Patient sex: M
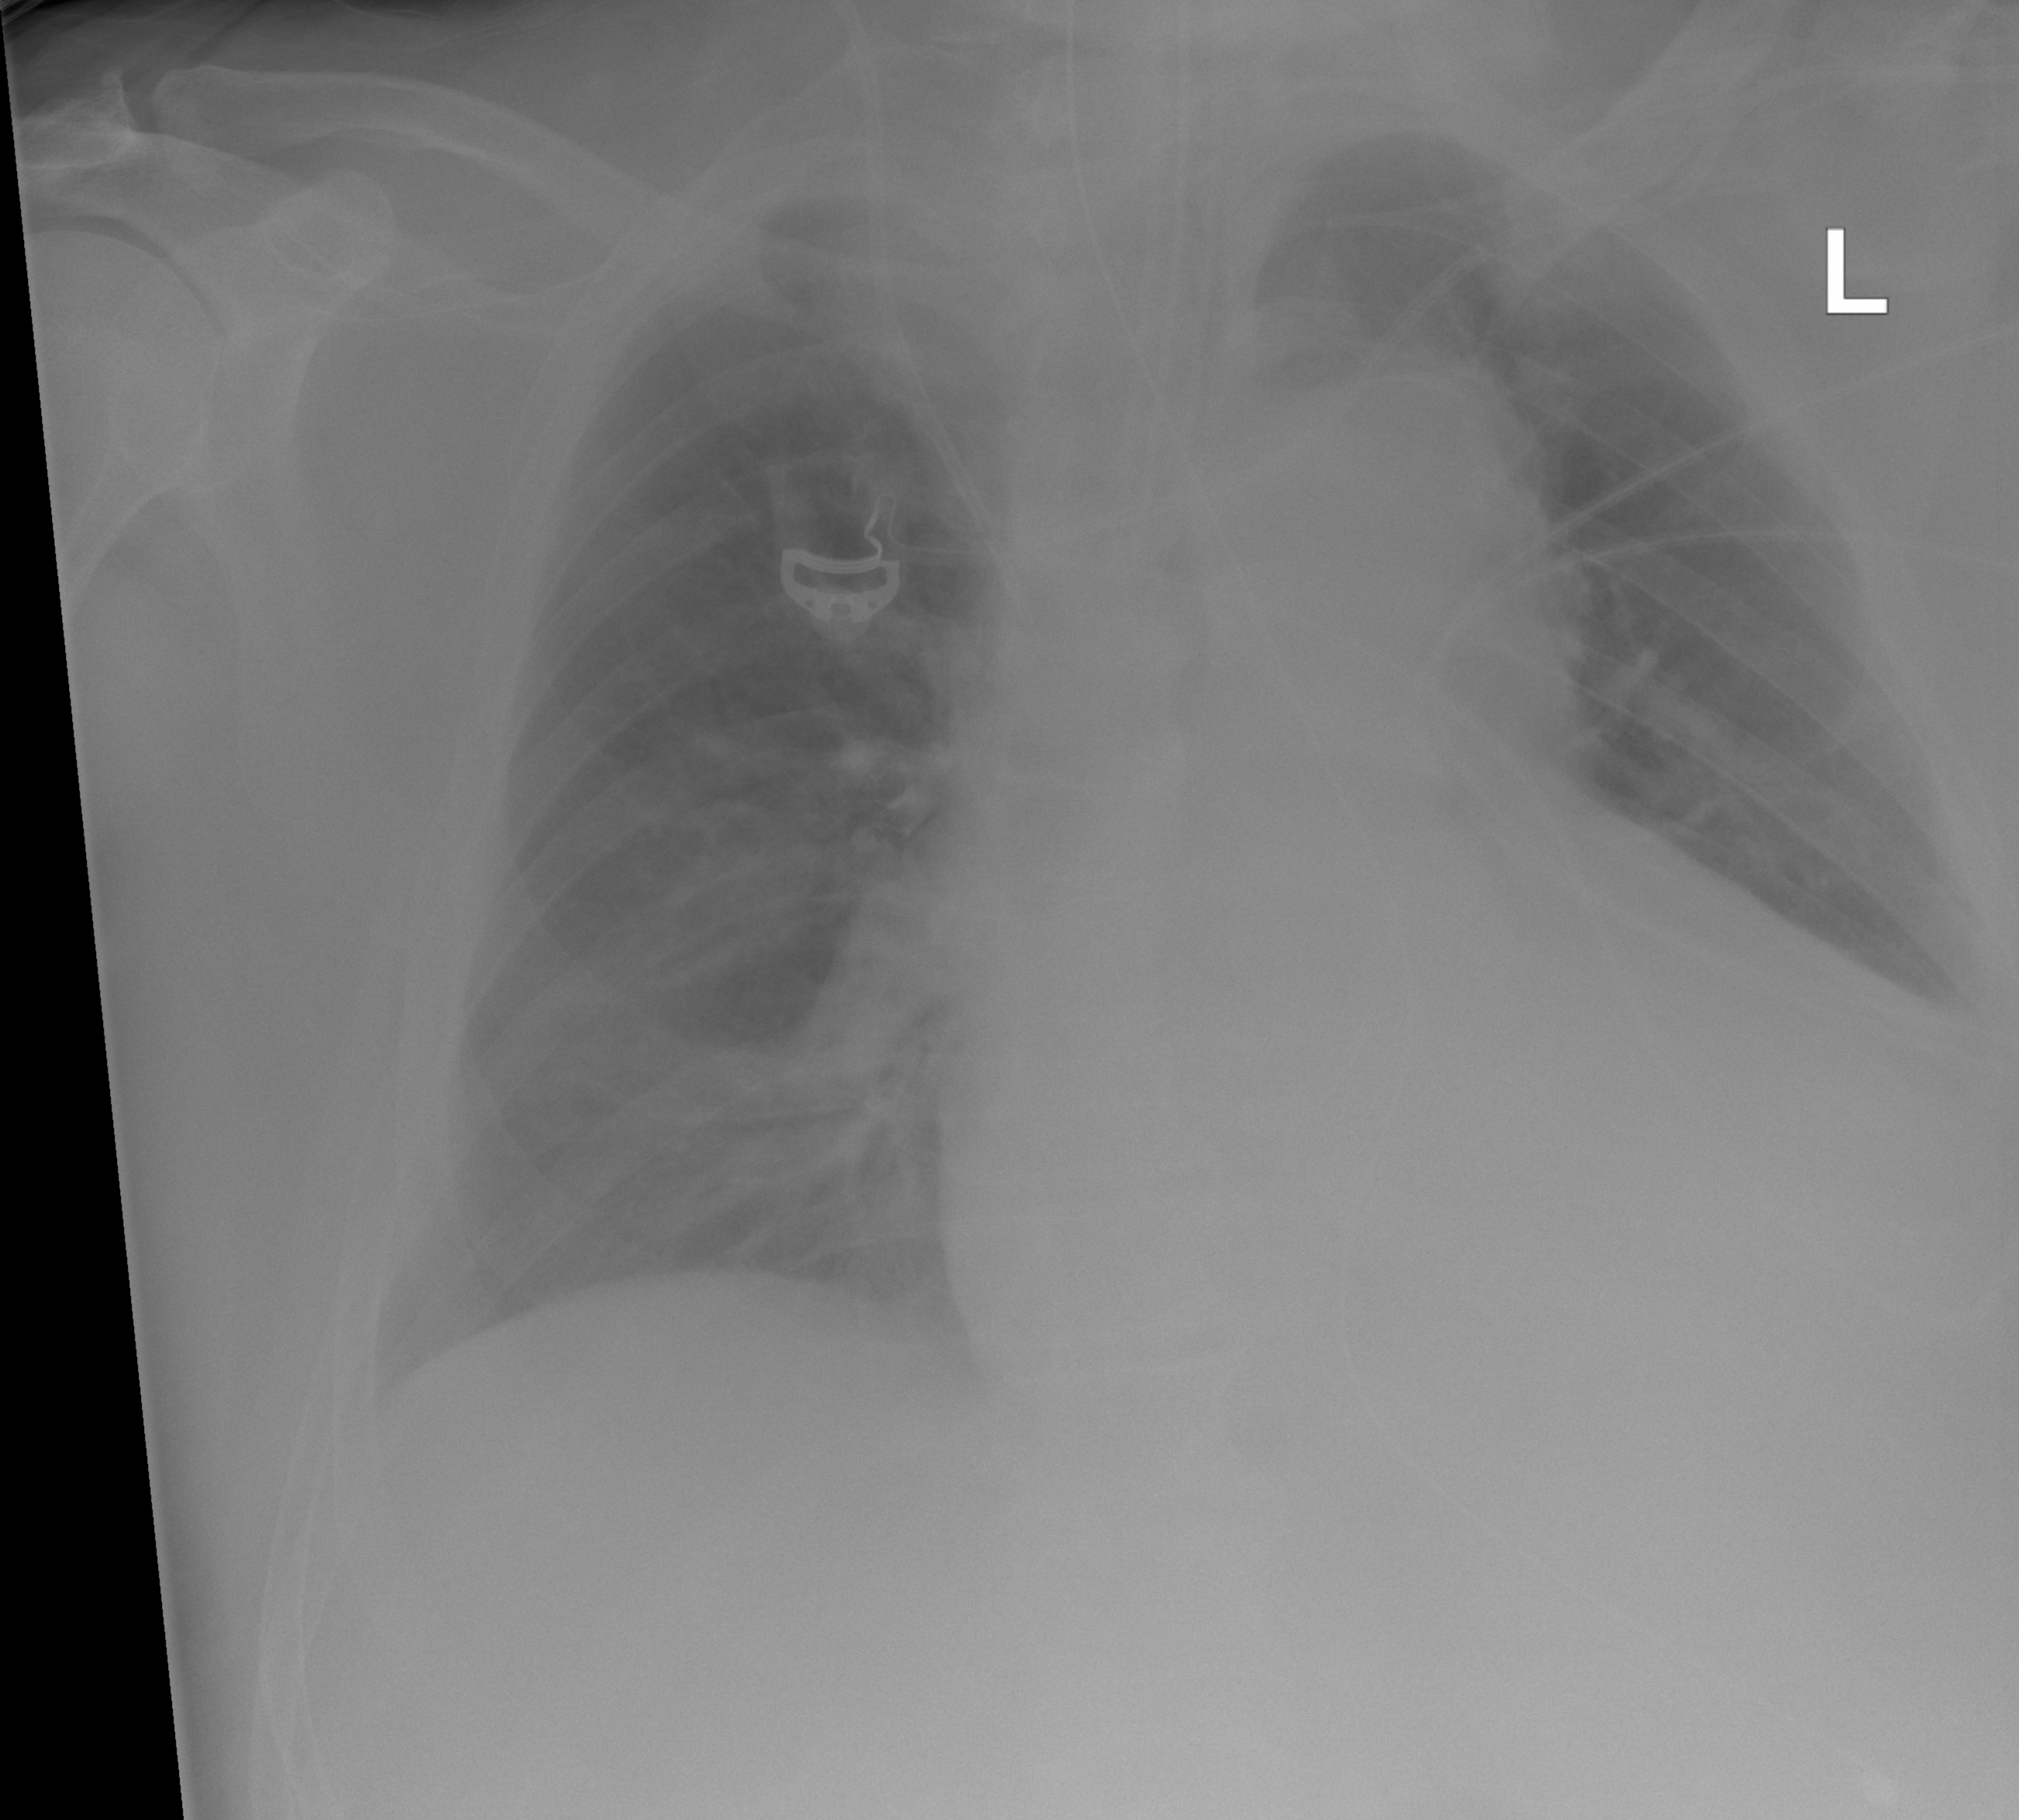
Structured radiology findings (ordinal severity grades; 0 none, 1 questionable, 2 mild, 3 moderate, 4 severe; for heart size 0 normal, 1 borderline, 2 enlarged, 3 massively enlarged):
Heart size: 2
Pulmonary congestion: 2
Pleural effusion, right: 0
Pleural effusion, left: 0
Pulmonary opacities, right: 0
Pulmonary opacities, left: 0
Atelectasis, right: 2
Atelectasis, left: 0